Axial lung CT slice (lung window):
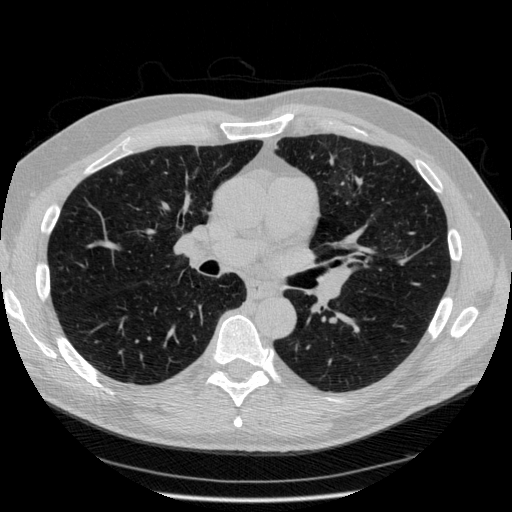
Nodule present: no